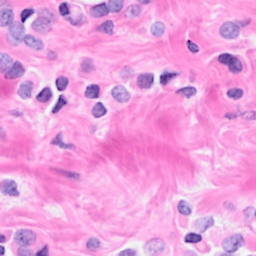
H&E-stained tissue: Breast